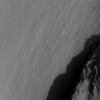
Label: not_dusty